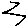
Label: zigzag